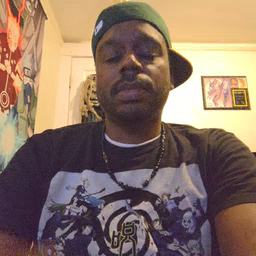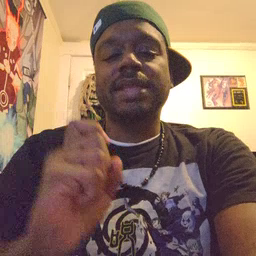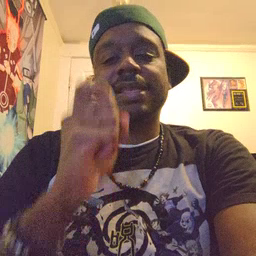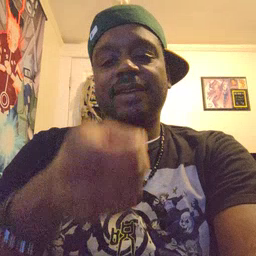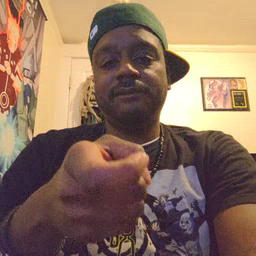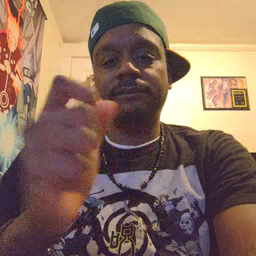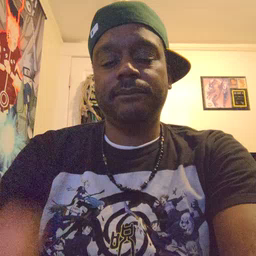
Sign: gift